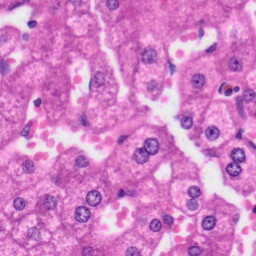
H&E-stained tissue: Liver